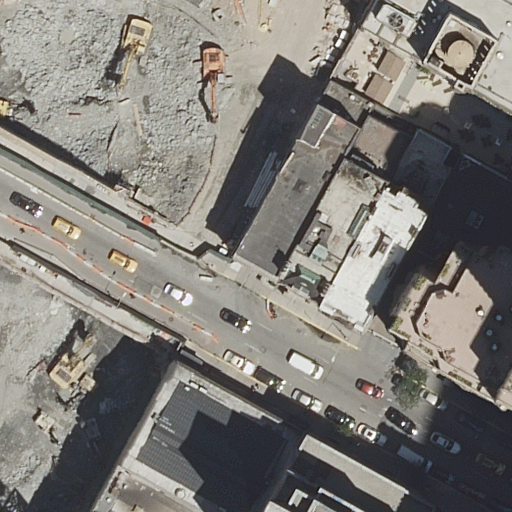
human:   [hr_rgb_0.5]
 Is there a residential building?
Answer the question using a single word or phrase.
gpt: yes

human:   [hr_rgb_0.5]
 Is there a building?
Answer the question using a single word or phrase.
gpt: yes

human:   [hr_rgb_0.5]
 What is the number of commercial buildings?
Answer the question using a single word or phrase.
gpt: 0

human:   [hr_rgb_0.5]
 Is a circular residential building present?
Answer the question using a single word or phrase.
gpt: no

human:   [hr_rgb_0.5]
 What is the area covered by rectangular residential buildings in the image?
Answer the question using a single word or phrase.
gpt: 2385m2

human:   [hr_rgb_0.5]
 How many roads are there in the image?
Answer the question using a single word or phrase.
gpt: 1

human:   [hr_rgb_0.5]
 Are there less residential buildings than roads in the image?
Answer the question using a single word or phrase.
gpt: no

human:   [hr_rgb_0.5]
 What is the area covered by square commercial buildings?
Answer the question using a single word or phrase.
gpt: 0m2

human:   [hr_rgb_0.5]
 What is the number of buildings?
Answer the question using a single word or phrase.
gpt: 9

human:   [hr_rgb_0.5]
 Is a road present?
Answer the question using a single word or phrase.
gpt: yes

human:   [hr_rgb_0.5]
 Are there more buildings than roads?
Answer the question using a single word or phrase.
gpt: yes

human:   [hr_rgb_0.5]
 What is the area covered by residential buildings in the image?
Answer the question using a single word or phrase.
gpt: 2385m2

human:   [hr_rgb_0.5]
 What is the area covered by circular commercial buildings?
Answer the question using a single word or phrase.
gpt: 0m2

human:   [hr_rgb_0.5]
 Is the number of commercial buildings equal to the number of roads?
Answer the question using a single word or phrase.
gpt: no

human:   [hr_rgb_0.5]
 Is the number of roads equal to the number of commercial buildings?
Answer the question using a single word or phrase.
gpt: no

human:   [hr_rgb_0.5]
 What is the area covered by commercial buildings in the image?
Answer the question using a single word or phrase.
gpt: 0m2

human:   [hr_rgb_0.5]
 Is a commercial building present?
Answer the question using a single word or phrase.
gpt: no

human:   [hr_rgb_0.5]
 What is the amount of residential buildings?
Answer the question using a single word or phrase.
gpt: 6

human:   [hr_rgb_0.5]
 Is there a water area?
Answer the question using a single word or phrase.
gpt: no

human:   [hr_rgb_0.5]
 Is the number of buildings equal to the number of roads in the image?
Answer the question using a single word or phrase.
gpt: no

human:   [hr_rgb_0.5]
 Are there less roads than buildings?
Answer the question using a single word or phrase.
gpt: yes

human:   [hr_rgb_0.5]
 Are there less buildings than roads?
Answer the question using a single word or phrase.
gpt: no

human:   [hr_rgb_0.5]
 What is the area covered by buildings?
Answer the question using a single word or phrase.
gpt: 2937m2

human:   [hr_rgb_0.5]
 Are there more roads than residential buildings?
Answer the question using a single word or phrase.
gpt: no

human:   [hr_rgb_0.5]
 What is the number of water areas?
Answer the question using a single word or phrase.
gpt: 0

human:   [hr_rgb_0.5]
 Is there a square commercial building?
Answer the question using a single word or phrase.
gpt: no

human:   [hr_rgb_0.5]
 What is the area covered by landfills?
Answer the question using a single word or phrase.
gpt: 0m2

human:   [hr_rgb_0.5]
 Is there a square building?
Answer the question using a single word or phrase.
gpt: no

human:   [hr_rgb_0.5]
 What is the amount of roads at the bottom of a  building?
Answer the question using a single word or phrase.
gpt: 1

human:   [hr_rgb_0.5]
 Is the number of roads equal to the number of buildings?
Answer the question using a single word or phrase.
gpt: no

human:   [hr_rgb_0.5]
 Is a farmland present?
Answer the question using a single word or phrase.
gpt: no

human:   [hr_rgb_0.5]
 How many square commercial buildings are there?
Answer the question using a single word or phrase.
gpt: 0

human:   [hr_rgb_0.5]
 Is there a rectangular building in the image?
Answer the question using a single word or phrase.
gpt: yes

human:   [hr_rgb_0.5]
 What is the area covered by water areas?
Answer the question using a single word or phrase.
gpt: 0m2

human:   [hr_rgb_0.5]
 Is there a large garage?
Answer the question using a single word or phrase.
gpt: no

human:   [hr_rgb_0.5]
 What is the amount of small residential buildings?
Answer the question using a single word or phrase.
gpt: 1

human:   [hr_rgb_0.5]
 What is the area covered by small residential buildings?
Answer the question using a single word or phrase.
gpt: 14m2

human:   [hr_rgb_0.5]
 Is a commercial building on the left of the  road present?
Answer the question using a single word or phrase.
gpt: no

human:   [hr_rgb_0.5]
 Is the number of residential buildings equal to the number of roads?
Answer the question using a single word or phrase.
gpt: no

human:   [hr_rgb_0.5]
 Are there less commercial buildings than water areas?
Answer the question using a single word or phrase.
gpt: no

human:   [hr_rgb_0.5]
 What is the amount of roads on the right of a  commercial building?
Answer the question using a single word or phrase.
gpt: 0

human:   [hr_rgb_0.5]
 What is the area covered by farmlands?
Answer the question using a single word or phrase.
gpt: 0m2

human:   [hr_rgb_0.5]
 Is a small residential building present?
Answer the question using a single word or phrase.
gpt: yes

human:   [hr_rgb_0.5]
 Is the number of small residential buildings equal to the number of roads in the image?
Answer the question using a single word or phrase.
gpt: yes

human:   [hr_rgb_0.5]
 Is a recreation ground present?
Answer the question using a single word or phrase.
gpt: no

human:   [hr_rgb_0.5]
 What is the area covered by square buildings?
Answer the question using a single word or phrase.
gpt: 0m2

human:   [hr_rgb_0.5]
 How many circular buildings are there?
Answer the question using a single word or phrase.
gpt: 0

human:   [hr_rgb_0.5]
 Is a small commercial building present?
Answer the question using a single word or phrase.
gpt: no

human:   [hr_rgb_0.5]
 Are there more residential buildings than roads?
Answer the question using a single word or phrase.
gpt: yes

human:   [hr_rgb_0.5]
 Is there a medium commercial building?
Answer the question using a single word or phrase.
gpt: no

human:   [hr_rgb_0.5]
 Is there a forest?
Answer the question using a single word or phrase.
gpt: no

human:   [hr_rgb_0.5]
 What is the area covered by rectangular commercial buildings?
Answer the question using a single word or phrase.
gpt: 0m2

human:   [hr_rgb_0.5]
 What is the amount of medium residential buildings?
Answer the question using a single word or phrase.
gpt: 4

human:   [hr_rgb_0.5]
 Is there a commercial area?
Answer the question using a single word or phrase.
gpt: no

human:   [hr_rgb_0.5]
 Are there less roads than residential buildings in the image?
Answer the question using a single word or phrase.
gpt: yes

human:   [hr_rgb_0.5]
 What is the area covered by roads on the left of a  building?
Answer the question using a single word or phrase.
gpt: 0m2

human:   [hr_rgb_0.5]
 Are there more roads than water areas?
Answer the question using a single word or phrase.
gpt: yes

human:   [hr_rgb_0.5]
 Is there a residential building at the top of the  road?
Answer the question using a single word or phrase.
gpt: yes

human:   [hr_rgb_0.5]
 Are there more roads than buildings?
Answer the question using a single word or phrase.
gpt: no

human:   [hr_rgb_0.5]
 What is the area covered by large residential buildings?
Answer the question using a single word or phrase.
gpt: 895m2

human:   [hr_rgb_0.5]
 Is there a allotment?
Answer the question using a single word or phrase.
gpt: no

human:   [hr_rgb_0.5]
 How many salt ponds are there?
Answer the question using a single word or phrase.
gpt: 0

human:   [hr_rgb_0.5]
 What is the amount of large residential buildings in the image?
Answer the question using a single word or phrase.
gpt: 1

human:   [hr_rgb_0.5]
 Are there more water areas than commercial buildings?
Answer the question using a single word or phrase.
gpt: no